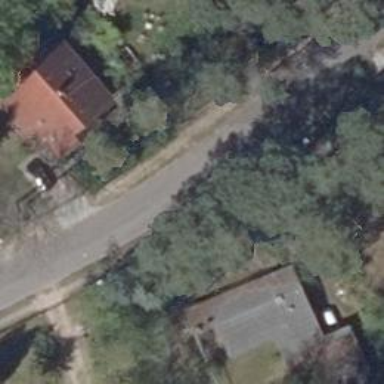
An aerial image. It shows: Residential road with sidewalks on both sides.